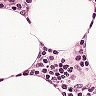
Metastatic tissue present: no